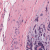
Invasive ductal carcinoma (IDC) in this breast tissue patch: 1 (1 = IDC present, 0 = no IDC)